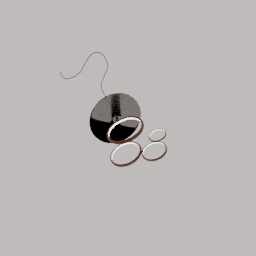
Label: lighting